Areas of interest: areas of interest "Airport"
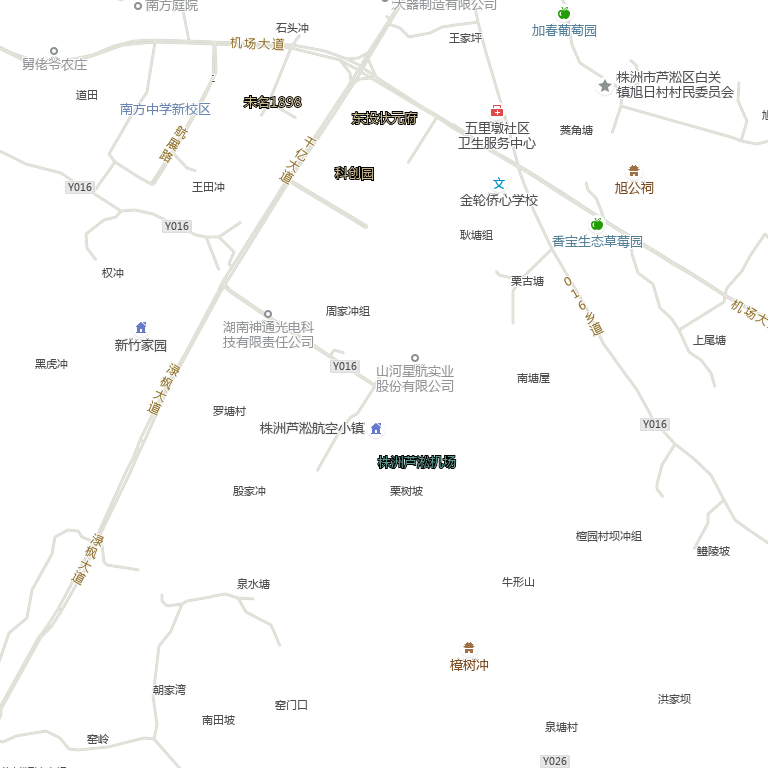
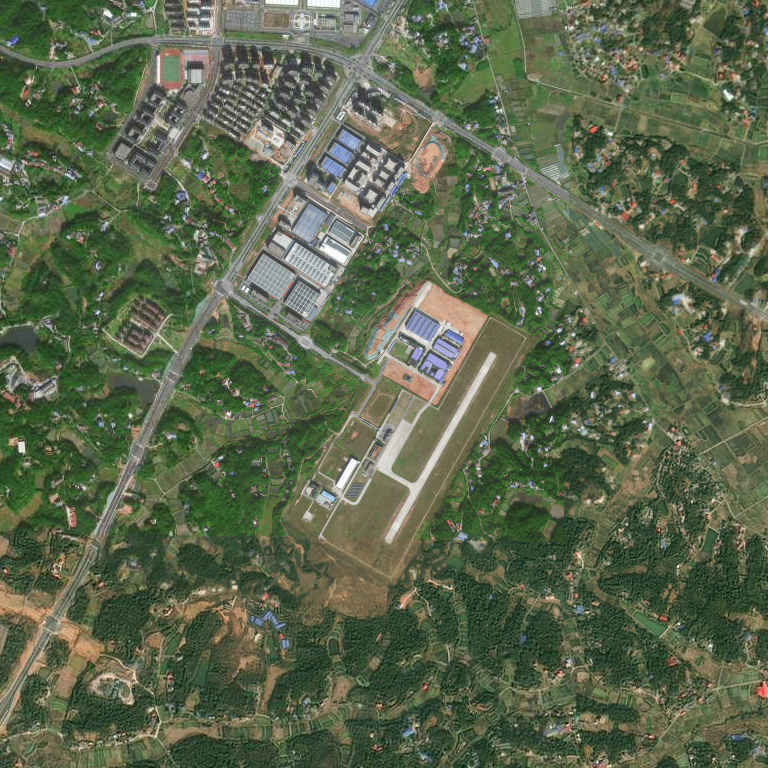